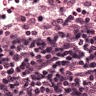
Metastatic tissue present: no